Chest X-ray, PA view. Patient: 67 years old, sex M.
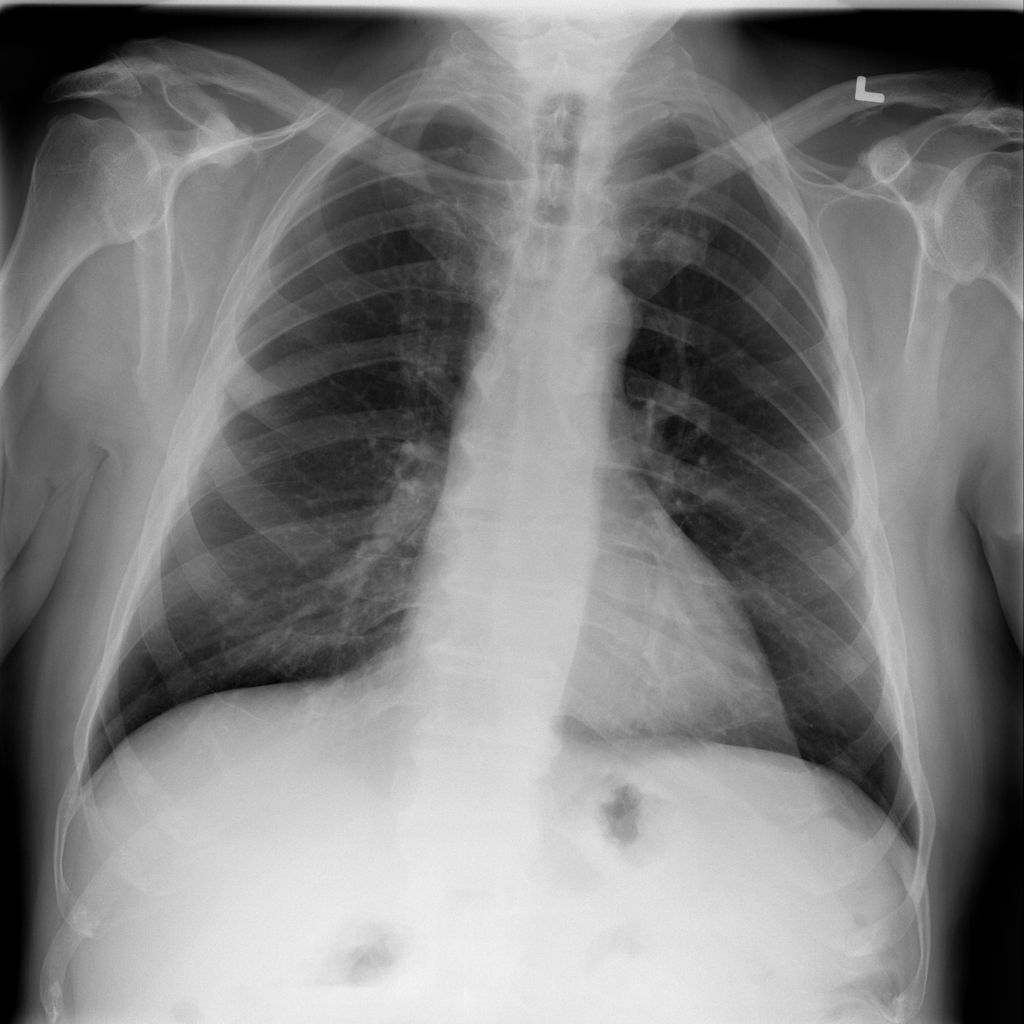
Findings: No Finding